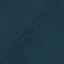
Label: Forest